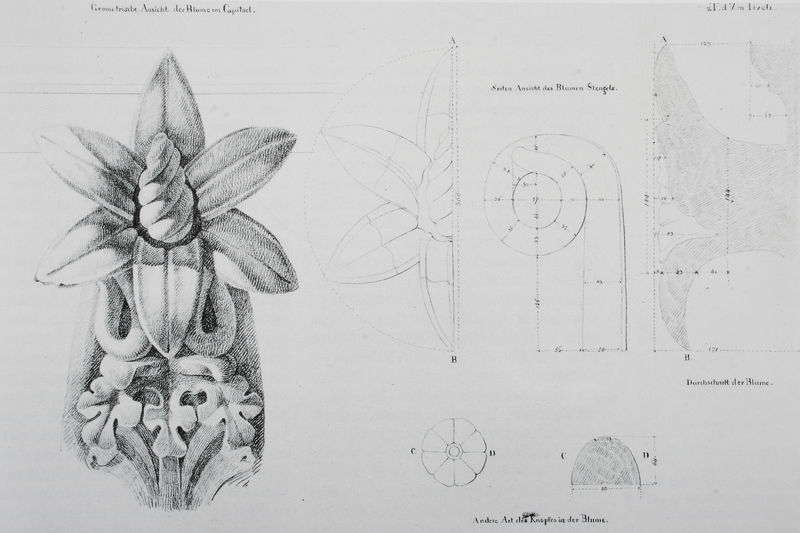
Titel: Bauaufnahme des Vesta-Tempels in Tivoli
Künstler: Friedrich von Gärtner
Standort: München
Institution: Architekturmuseum der Technischen Universität
Schlagwörter: blätter, dunkel, schatten, weiß, blume, blumen, grau, hell, licht, profil, schwarz, skizze, tür, zeichnung, blüte, blüten, masse, muster, ornament, architektur, stein, blatt, pflanze, pflanzen, gotik, kreis, skulptur, schrift, papier, ansicht, fassade, studie, grafik, graphik, linien, detail, zahlen, floral, verzierung, metall, stuck, stiel, symetrie, buch, motiv, stengel, schwarzweiss, schraffur, stich, seite, text, buchstabe, buchstaben, stilisiert, kreise, beschriftung, schraffiert, bleistift, stempel, entwurf, stängel, halbkreis, knospe, rosette, romanik, plan, musterbuch, vorlage, querschnitt, spirale, geometrie, details, legende, proportionen, tein, massstab, aufriss, bauskizze, messungen, fragmente, abmessungen, planung, messung, zirkel, blattornament, lume, blütenstand, dreieransicht, naturabbildung, zahlem, seitenquerschnitt, zeichnung für ein stuckornament, gext, blätter grundriss, bemasst